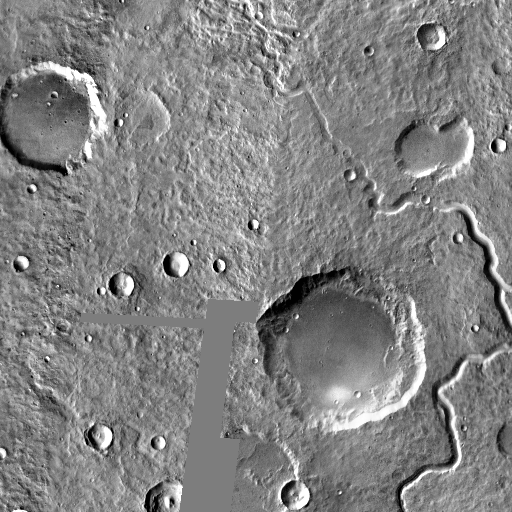
Crater classes present: Background, Other, Layered, Buried